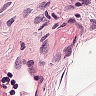
Metastatic tissue present: no